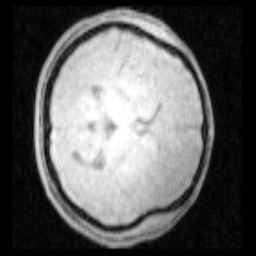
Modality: PDw
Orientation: axial
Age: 24
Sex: male
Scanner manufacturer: siemens
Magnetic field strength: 3 T
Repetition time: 0.25 s
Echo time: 0.00103 s